Question: took me a while, but I was able to successfully implement a diamond-square algorithm to draw a plasma fractal using OpenGL. It is doing it by using a recursive function which is used each time a scene is generated (I guess). What I wanted to do next is to add some extra function, to let the viewer move around the generated fractal. However, the problem is I can't make it work...so here are my questions:
Is it able to let the algorithm be rendered once? (I'm not using any arrays to keep the record of generated points nor colours) Is it just a matter of modifying the renderscene to do it?
How can I get rid of the grey spaces between squares?
If there is no other way to do this except keeping the record of the values (i.e. in an array) could you give me an advice to do so, because I'm getting lost in setting the indexes of an array...
Here's the code (the comments are in polish though, as well as some of the variables):
'''
#include <Windows.h>
#include <gl\GL.h>
#include <glut.h>
#include <iostream>
#include <time.h>
#include <math.h>
#include <random>
using namespace std;
typedef float point3[3];
GLfloat ile;
bool kolor = 0;
bool gauss = 0;
int model = 0; // 0- siatka, 1 - trojkaty, 2-proba
static const double pi = 3.<PHONE>;
static GLfloat theta[] = { 0.0, 0.0, 0.0 }; //trzy katy obroty wokol osi x, y, z
void RenderScene(void);
void sr_boku(GLfloat x, GLfloat y, GLfloat z, GLfloat w, GLfloat h, GLfloat c1, GLfloat c2, GLfloat c3, GLfloat c4);
//Rozklad Gaussa
double normal(double mean, double std)
{
default_random_engine generator;
normal_distribution<double> distribution(mean, std);
return distribution(generator);
//std*sqrt(-2 * log(rand() + 1) / (RAND_MAX + 1))*sin(2 * pi * rand() / (RAND_MAX + 1)) + mean;
}
class Kolor
{
public:
GLfloat r;
GLfloat g;
GLfloat b;
};
//Funkcja reagujaca na naciskane klawisze
void czytajKlawisz(unsigned char key, int x, int y)
{
switch (key)
{
case '=':
case '+':
{
ile = ile * 2;
break;
}
case '-':
{
ile = ile / 2;
break;
}
case 'k':
{
if (kolor == 0)
kolor = 1;
else
kolor = 0;
break;
}
case 'g':
{
if (gauss == 0)
gauss = 1;
else
gauss = 0;
}
case '1':
case 's':
{
model = 0;
break;
}
case '2':
case 't':
{
model = 1;
break;
}
case '3':
case 'p':
{
model = 2;
break;
}
case 27:
break;
}
glutPostRedisplay();
}
void koloruj(GLfloat c, Kolor &kolor)
{
if (c < 0.5)
kolor.r = c * 2;
else
kolor.r = (1.0 - c) * 2;
if (c >= 0.3 && c < 0.8)
kolor.g = (c - 0.3) * 2;
else if (c < 0.3)
kolor.g = (0.3 - c) * 2;
else
kolor.r = (1.3 - c) * 2;
if (c >= 0.5)
kolor.b = (c - 0.5) * 2;
else
kolor.b = (0.5 - c) * 2;
}
GLfloat displace(GLfloat num, int max, int ziarno)
{
GLfloat m = num / (float)(max)* ziarno;
return ((GLfloat)(rand() % 101)*0.01f - 0.5f) * m;
}
//Wyrysowanie osi ukladu wspolrzednych
void Axes(void)
{
point3 xmin = { -5.0f, 0.0f, 0.0f };
point3 xmax = { 5.0f, 0.0f, 0.0f };
point3 ymin = { 0.0f, -5.0f, 0.0f };
point3 ymax = { 0.0f, 5.0f, 0.0f };
point3 zmin = { 0.0f, 0.0f, -5.0f };
point3 zmax = { 0.0f, 0.0f, 5.0f };
glRotated(45.0, 1.0, -0.1, 0.1);
glColor3f(10.0f, 0.0f, 0.0f); //Ustawienie koloru rysowania na czerwony -os X
glBegin(GL_LINES);
glVertex3fv(xmin);
glVertex3fv(xmax);
glEnd();
glColor3f(0.0f, 10.0f, 0.0f); //Ustawienie koloru rysowania na zielony -os Y
glBegin(GL_LINES);
glVertex3fv(ymin);
glVertex3fv(ymax);
glEnd();
glColor3f(0.0f, 0.0f, 01.0f); //Ustawienie kolory rysowania na niebieski -os Z
glBegin(GL_LINES);
glVertex3fv(zmin);
glVertex3fv(zmax);
glEnd();
}
//Funkcja zwrotna odpowiedzialna za obrot modelu wokol osi
void spin()
{
theta[0] -= 0.000005;
if (theta[0] > 360.0)
theta[0] -= 360.0;
theta[1] -= 0.000005;
if (theta[1] > 360)
theta[1] -= 360.0;
theta[2] -= 0.00005;
if (theta[2] > 360.0)
theta[2] -= 360.0;
glutPostRedisplay(); //odswiezenie zawartosci aktualnego okna
}
//Fraktal
void fraktal(int w, int h)
{
float c1, c2, c3, c4;
int x, y;
x = w / 2;
y = h / 2;
GLfloat z = (GLfloat)(rand() % 101) / 10.0f;
c1 = (GLfloat)(rand() % 101) / 100.0f;
c2 = (GLfloat)(rand() % 101) / 100.0f;
c3 = (GLfloat)(rand() % 101) / 100.0f;
c4 = (GLfloat)(rand() % 101) / 100.0f;
sr_boku(-x, -y, z, w, h, c1, c2, c3, c4);
}
//Glowna funkcja rysujaca
void sr_boku(GLfloat x, GLfloat y, GLfloat z, GLfloat w, GLfloat h, GLfloat c1, GLfloat c2, GLfloat c3, GLfloat c4)
{
GLfloat middle;
GLfloat w1, w2, w3, w4;
GLfloat new_w = w / 2.0f;
GLfloat new_h = h / 2.0f;
//inne podejscie
if (model == 0) //siatka
{
if (h> ile || w > ile)
{
middle = (c1 + c2 + c3 + c4)*0.25 + displace(h + w, 30, 3);
w1 = (c1 + c2) / 2.0f;
w2 = (c2 + c3) / 2.0f;
w3 = (c3 + c4) / 2.0f;
w4 = (c4 + c1) / 2.0f;
if (middle > 1.0f)
middle = 1.0f;
if (middle < 0.0f)
middle = 0.5f;
sr_boku(x, y, z, new_w, new_h, w4, middle, w3, c4);// , n - 1);
sr_boku(x + new_w, y, z, new_w, new_h, middle, w2, c3, w3);// , n - 1);
sr_boku(x + new_w, y+new_h, z, new_w, new_h, w1, c2, w2, middle);// , n - 1);
sr_boku(x, y+new_h, z, new_w, new_h, c1, w1, middle, w4);// , n - 1);
}
else
{
GLfloat z1 = c1 * 5;
GLfloat z2 = c2 * 5;
GLfloat z3 = c3 * 5;
GLfloat z4 = c4 * 5;
Kolor kk;
glBegin(GL_QUADS);
koloruj(c1, kk);
glColor3f(kk.r, kk.g, kk.b);
glVertex3f(x, y + new_h, z1 - 2.5f);
koloruj(c2, kk);
glColor3f(kk.r, kk.g, kk.b);
glVertex3f(x + new_w, y + new_h, z2 - 2.5f);
koloruj(c3, kk);
glColor3f(kk.r, kk.g, kk.b);
glVertex3f(x + new_w, y, z3 - 2.5f);
koloruj(c4, kk);
glColor3f(kk.r, kk.g, kk.b);
glVertex3f(x, y, z4 - 2.5f);
glEnd();
}
}
if (model == 1) //trojkaty
{
if (h> ile || w > ile)
{
middle = (c1 + c2 + c3 + c4)*0.25 + displace(h + w, 60, 3);
w1 = (c1 + c2) / 2.0f;
w2 = (c2 + c3) / 2.0f;
w3 = (c3 + c4) / 2.0f;
w4 = (c4 + c1) / 2.0f;
if (middle > 1.0f)
middle = 1.0f;
if (middle < 0.0f)
middle = 0.0f;
sr_boku(x, y, z, new_w, new_h, w4, middle, w3, c4);// , n - 1);
sr_boku(x + new_w, y, z, new_w, new_h, middle, w2, c3, w3);// , n - 1);
sr_boku(x + new_w, y +new_h, z, new_w, new_h, w1, c2, w2, middle);// , n - 1);
sr_boku(x, y+new_h, z, new_w, new_h, c1, w1, middle, w4);// , n - 1);
}
else
{
GLfloat z1 = c1 * 5;
GLfloat z2 = c2 * 5;
GLfloat z3 = c3 * 5;
GLfloat z4 = c4 * 5;
Kolor kk;
glBegin(GL_TRIANGLE_FAN);
koloruj(c1, kk);
glColor3f(kk.r, kk.g, kk.b);
glVertex3f(x, y + new_h, z1 - 2.5f);
koloruj(c2, kk);
glColor3f(kk.r, kk.g, kk.b);
glVertex3f(x + new_w, y + new_h, z2 - 2.5f);
koloruj(c3, kk);
glColor3f(kk.r, kk.g, kk.b);
glVertex3f(x + new_w, y, z3 - 2.5f);
koloruj(c4, kk);
glColor3f(kk.r, kk.g, kk.b);
glVertex3f(x, y, z4 - 2.5f);
glEnd();
}
}
if (model == 2) //proby
{
if (h > ile || w > ile)
{
middle = (c1 + c2 + c3 + c4)*0.25 + displace(h + w, 60, 3);
w1 = (c1 + c2) / 2.0f;
w2 = (c2 + c3) / 2.0f;
w3 = (c3 + c4) / 2.0f;
w4 = (c4 + c1) / 2.0f;
if (middle > 1.0f)
middle = 1.0f;
if (middle < 0.0f)
middle = 0.0f;
sr_boku(x, y, z, new_w, new_h, w4, middle, w3, c4);// , n - 1);
sr_boku(x + new_w, y, z, new_w, new_h, middle, w2, c3, w3);// , n - 1);
sr_boku(x + new_w, y + new_h, z, new_w, new_h, w1, c2, w2, middle);// , n - 1);
sr_boku(x, y + new_h, z, new_w, new_h, c1, w1, middle, w4);// , n - 1);
}
else
{
GLfloat z1 = normal(5, 5);
GLfloat z2 = normal(5, 5);
GLfloat z3 = normal(5, 5);
GLfloat z4 = normal(5, 5);
Kolor kk;
glBegin(GL_TRIANGLES);
koloruj(c1, kk);
glColor3f(kk.r, kk.g, kk.b);
glVertex3f(x, y + new_h, z1 - 2.5f);
koloruj(c2, kk);
glColor3f(kk.r, kk.g, kk.b);
glVertex3f(x + new_w, y + new_h, z2 - 2.5f);
koloruj(c4, kk);
glColor3f(kk.r, kk.g, kk.b);
glVertex3f(x, y, z4 - 2.5f);
glEnd();
glBegin(GL_TRIANGLES);
koloruj(c2, kk);
glColor3f(kk.r, kk.g, kk.b);
glVertex3f(x + new_w, y + new_h, z2 - 2.5f);
koloruj(c3, kk);
glColor3f(kk.r, kk.g, kk.b);
glVertex3f(x, y, z4 - 2.5f);
glColor3f(kk.r, kk.g, kk.b);
glVertex3f(x + new_w, y, z3 - 2.5f);
koloruj(c4, kk);
glColor3f(kk.r, kk.g, kk.b);
glVertex3f(x, y, z4 - 2.5f);
glEnd();
}
}
}
// Funkcjs okreslajaca co ma byc narysowane
void RenderScene(void)
{
// Czyszczenie okna aktualnym kolorem czyszczacym
glClear(GL_COLOR_BUFFER_BIT | GL_DEPTH_BUFFER_BIT);
glLoadIdentity();
srand(time(NULL));
//Obrocenie modelu wokol osi x, y, z
//glRotatef(theta[0], 0.01, 0.0, 0.0);
//glRotatef(theta[1], 0.0, 0.01, 0.0);
//glRotatef(theta[2], 0.0, 0.0, 0.01);
Axes();
fraktal(60, 60);
//fraktal(-90, 90, 180);
// Przekazanie polecen rysujacych do wykonania
glFlush();
glutSwapBuffers();
}
// Funkcja ustalajaca stan renderowania
void MyInit(void)
{
// Kolor wnetrza okna - szary
glClearColor(0.5, 0.5f, 0.5f, 1.0f);
}
// Funkcja zachowujaca proporcje rysowanych obiektow
void ChangeSize(GLsizei horizontal, GLsizei vertical)
{
GLfloat AspectRatio;
if (vertical == 0)
vertical = 1;
//Ustawienia wielkosci okna urzadzenia
glViewport(0, 0, horizontal, vertical);
// Okreslenie ukladu wspolrzednych obserwatora
glMatrixMode(GL_PROJECTION);
// Okreslenie przestrzeni ograniczajacej
glLoadIdentity();
// Wspolczynnik proporcji okna
AspectRatio = (GLfloat)horizontal / (GLfloat)vertical;
if (horizontal <= vertical)
glOrtho(-7.5, 7.5, -7.5 / AspectRatio, 7.5 / AspectRatio, 10.0, -10.0);
else
glOrtho(-7.5*AspectRatio, 7.5*AspectRatio, -7.5, 7.5, 10.0, -10.0);
// Okreslenie ukladu wspolrzednych
glMatrixMode(GL_MODELVIEW);
glLoadIdentity();
}
void main(void)
{
//wywolanie funkcji wypelniajacej funkcje W(x) i Wc(x)
//funkcja_grey(250);
ile = 0.1;
// Ustawienia trybu wyswietlania (podwojny or rgb or gleboki)
glutInitDisplayMode(GLUT_DOUBLE | GLUT_RGB | GLUT_DEPTH);
// Utworzenie okna z nazwa na pasku stanu
glutCreateWindow("Fraktal Plazmowy w 3d v0.8");
//Funkcja reagujaca na naciskane klawisze
glutKeyboardFunc(czytajKlawisz);
// Okreslenie funkcji RenderScene jako funkcji zwrotnej
glutDisplayFunc(RenderScene);
//Funkcja rejestrujaca funkcje zwrotna
//glutIdleFunc(spin);
// Okreslenie funkcji zwrotnej odpowiedzialnej za rozmiar okna
glutReshapeFunc(ChangeSize);
// Wykonanie wszelki przygotowan przed rozpoczeciem renderowania
MyInit();
glEnable(GL_DEPTH_TEST);
// Uruchomienie szkieletu biblioteki GLUT
glutMainLoop();
}
'''
Here's how it looks:

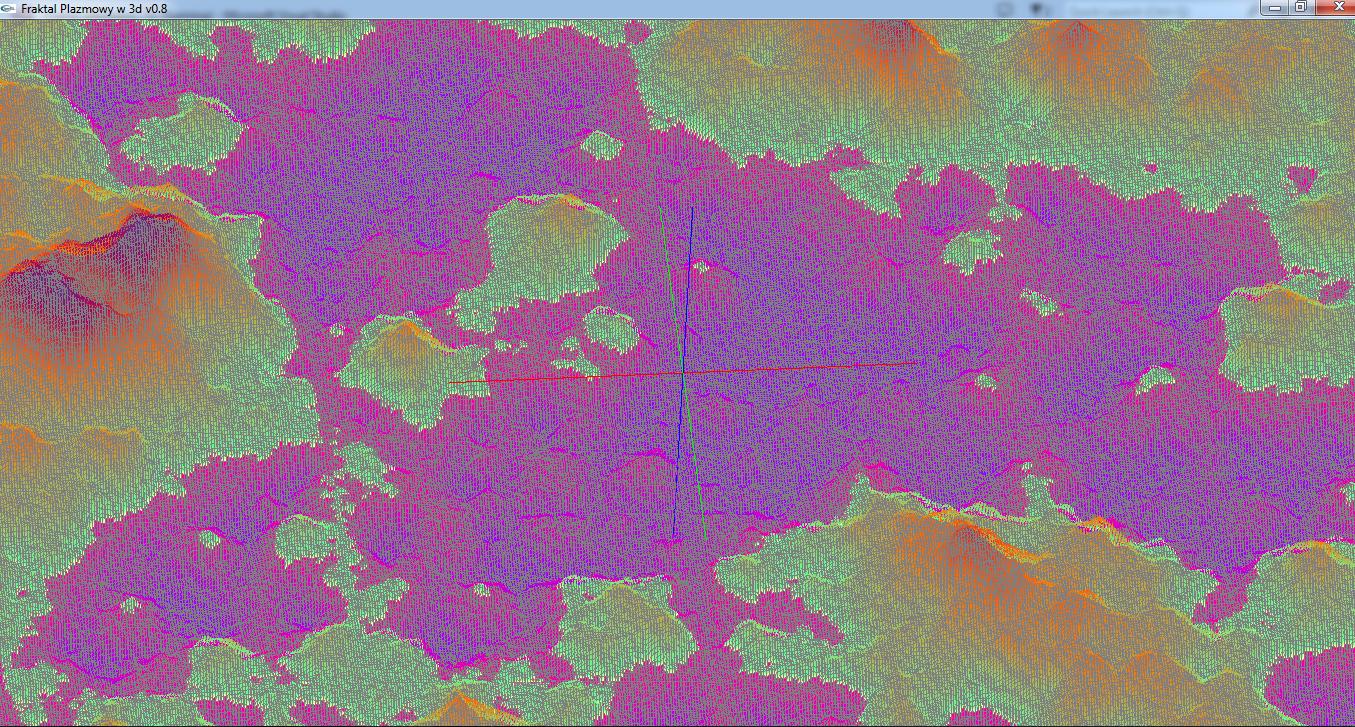
Answer: If you can't or won't refactor your generator to spit out geometry instead of OpenGL calls you can use display lists to capture the output:
'''
#include <GL/glut.h>
#include <iostream>
#include <time.h>
#include <cmath>
#include <random>
using namespace std;
typedef float point3[3];
GLfloat ile;
int model = 0; // 0- siatka, 1 - trojkaty, 2-proba
static const double pi = 3.<PHONE>;
//Rozklad Gaussa
double normal(double mean, double std)
{
default_random_engine generator;
normal_distribution<double> distribution(mean, std);
return distribution(generator);
}
class Kolor
{
public:
GLfloat r;
GLfloat g;
GLfloat b;
};
void koloruj(GLfloat c, Kolor &kolor)
{
if (c < 0.5)
kolor.r = c * 2;
else
kolor.r = (1.0 - c) * 2;
if (c >= 0.3 && c < 0.8)
kolor.g = (c - 0.3) * 2;
else if (c < 0.3)
kolor.g = (0.3 - c) * 2;
else
kolor.r = (1.3 - c) * 2;
if (c >= 0.5)
kolor.b = (c - 0.5) * 2;
else
kolor.b = (0.5 - c) * 2;
}
GLfloat displace(GLfloat num, int max, int ziarno)
{
GLfloat m = num / (float)(max)* ziarno;
return ((GLfloat)(rand() % 101)*0.01f - 0.5f) * m;
}
//Glowna funkcja rysujaca
void sr_boku(GLfloat x, GLfloat y, GLfloat z, GLfloat w, GLfloat h, GLfloat c1, GLfloat c2, GLfloat c3, GLfloat c4)
{
GLfloat middle;
GLfloat w1, w2, w3, w4;
GLfloat new_w = w / 2.0f;
GLfloat new_h = h / 2.0f;
//inne podejscie
if (model == 0) //siatka
{
if (h> ile || w > ile)
{
middle = (c1 + c2 + c3 + c4)*0.25 + displace(h + w, 30, 3);
w1 = (c1 + c2) / 2.0f;
w2 = (c2 + c3) / 2.0f;
w3 = (c3 + c4) / 2.0f;
w4 = (c4 + c1) / 2.0f;
if (middle > 1.0f)
middle = 1.0f;
if (middle < 0.0f)
middle = 0.5f;
sr_boku(x, y, z, new_w, new_h, w4, middle, w3, c4);// , n - 1);
sr_boku(x + new_w, y, z, new_w, new_h, middle, w2, c3, w3);// , n - 1);
sr_boku(x + new_w, y+new_h, z, new_w, new_h, w1, c2, w2, middle);// , n - 1);
sr_boku(x, y+new_h, z, new_w, new_h, c1, w1, middle, w4);// , n - 1);
}
else
{
GLfloat z1 = c1 * 5;
GLfloat z2 = c2 * 5;
GLfloat z3 = c3 * 5;
GLfloat z4 = c4 * 5;
Kolor kk;
glBegin(GL_QUADS);
koloruj(c1, kk);
glColor3f(kk.r, kk.g, kk.b);
glVertex3f(x, y + new_h, z1 - 2.5f);
koloruj(c2, kk);
glColor3f(kk.r, kk.g, kk.b);
glVertex3f(x + new_w, y + new_h, z2 - 2.5f);
koloruj(c3, kk);
glColor3f(kk.r, kk.g, kk.b);
glVertex3f(x + new_w, y, z3 - 2.5f);
koloruj(c4, kk);
glColor3f(kk.r, kk.g, kk.b);
glVertex3f(x, y, z4 - 2.5f);
glEnd();
}
}
if (model == 1) //trojkaty
{
if (h> ile || w > ile)
{
middle = (c1 + c2 + c3 + c4)*0.25 + displace(h + w, 60, 3);
w1 = (c1 + c2) / 2.0f;
w2 = (c2 + c3) / 2.0f;
w3 = (c3 + c4) / 2.0f;
w4 = (c4 + c1) / 2.0f;
if (middle > 1.0f)
middle = 1.0f;
if (middle < 0.0f)
middle = 0.0f;
sr_boku(x, y, z, new_w, new_h, w4, middle, w3, c4);// , n - 1);
sr_boku(x + new_w, y, z, new_w, new_h, middle, w2, c3, w3);// , n - 1);
sr_boku(x + new_w, y +new_h, z, new_w, new_h, w1, c2, w2, middle);// , n - 1);
sr_boku(x, y+new_h, z, new_w, new_h, c1, w1, middle, w4);// , n - 1);
}
else
{
GLfloat z1 = c1 * 5;
GLfloat z2 = c2 * 5;
GLfloat z3 = c3 * 5;
GLfloat z4 = c4 * 5;
Kolor kk;
glBegin(GL_TRIANGLE_FAN);
koloruj(c1, kk);
glColor3f(kk.r, kk.g, kk.b);
glVertex3f(x, y + new_h, z1 - 2.5f);
koloruj(c2, kk);
glColor3f(kk.r, kk.g, kk.b);
glVertex3f(x + new_w, y + new_h, z2 - 2.5f);
koloruj(c3, kk);
glColor3f(kk.r, kk.g, kk.b);
glVertex3f(x + new_w, y, z3 - 2.5f);
koloruj(c4, kk);
glColor3f(kk.r, kk.g, kk.b);
glVertex3f(x, y, z4 - 2.5f);
glEnd();
}
}
if (model == 2) //proby
{
if (h > ile || w > ile)
{
middle = (c1 + c2 + c3 + c4)*0.25 + displace(h + w, 60, 3);
w1 = (c1 + c2) / 2.0f;
w2 = (c2 + c3) / 2.0f;
w3 = (c3 + c4) / 2.0f;
w4 = (c4 + c1) / 2.0f;
if (middle > 1.0f)
middle = 1.0f;
if (middle < 0.0f)
middle = 0.0f;
sr_boku(x, y, z, new_w, new_h, w4, middle, w3, c4);// , n - 1);
sr_boku(x + new_w, y, z, new_w, new_h, middle, w2, c3, w3);// , n - 1);
sr_boku(x + new_w, y + new_h, z, new_w, new_h, w1, c2, w2, middle);// , n - 1);
sr_boku(x, y + new_h, z, new_w, new_h, c1, w1, middle, w4);// , n - 1);
}
else
{
GLfloat z1 = normal(5, 5);
GLfloat z2 = normal(5, 5);
GLfloat z3 = normal(5, 5);
GLfloat z4 = normal(5, 5);
Kolor kk;
glBegin(GL_TRIANGLES);
koloruj(c1, kk);
glColor3f(kk.r, kk.g, kk.b);
glVertex3f(x, y + new_h, z1 - 2.5f);
koloruj(c2, kk);
glColor3f(kk.r, kk.g, kk.b);
glVertex3f(x + new_w, y + new_h, z2 - 2.5f);
koloruj(c4, kk);
glColor3f(kk.r, kk.g, kk.b);
glVertex3f(x, y, z4 - 2.5f);
glEnd();
glBegin(GL_TRIANGLES);
koloruj(c2, kk);
glColor3f(kk.r, kk.g, kk.b);
glVertex3f(x + new_w, y + new_h, z2 - 2.5f);
koloruj(c3, kk);
glColor3f(kk.r, kk.g, kk.b);
glVertex3f(x, y, z4 - 2.5f);
glColor3f(kk.r, kk.g, kk.b);
glVertex3f(x + new_w, y, z3 - 2.5f);
koloruj(c4, kk);
glColor3f(kk.r, kk.g, kk.b);
glVertex3f(x, y, z4 - 2.5f);
glEnd();
}
}
}
//Fraktal
void fraktal(int w, int h)
{
float c1, c2, c3, c4;
int x, y;
x = w / 2;
y = h / 2;
GLfloat z = (GLfloat)(rand() % 101) / 10.0f;
c1 = (GLfloat)(rand() % 101) / 100.0f;
c2 = (GLfloat)(rand() % 101) / 100.0f;
c3 = (GLfloat)(rand() % 101) / 100.0f;
c4 = (GLfloat)(rand() % 101) / 100.0f;
sr_boku(-x, -y, z, w, h, c1, c2, c3, c4);
}
GLuint list = 0;
void RebuildList()
{
if( list > 0 ) glDeleteLists( list, 1 );
list = glGenLists( 1 );
glNewList( list, GL_COMPILE );
fraktal(60, 60);
//fraktal(-90, 90, 180);
glEndList();
}
//Funkcja reagujaca na naciskane klawisze
void czytajKlawisz(unsigned char key, int x, int y)
{
switch (key)
{
case '=':
case '+':
{
ile = ile * 2;
RebuildList();
break;
}
case '-':
{
ile = ile / 2;
RebuildList();
break;
}
case '1':
case 's':
{
model = 0;
RebuildList();
break;
}
case '2':
case 't':
{
model = 1;
RebuildList();
break;
}
case '3':
case 'p':
{
model = 2;
RebuildList();
break;
}
case 27:
break;
}
glutPostRedisplay();
}
GLfloat theta[] = { 0.0, 0.0, 0.0 }; //trzy katy obroty wokol osi x, y, z
void timer( int value )
{
theta[0] += 0.05;
if (theta[0] > 360.0)
theta[0] -= 360.0;
theta[1] += 0.05;
if (theta[1] > 360)
theta[1] -= 360.0;
theta[2] += 0.05;
if (theta[2] > 360.0)
theta[2] -= 360.0;
glutTimerFunc( 16, timer, 0 );
glutPostRedisplay(); //odswiezenie zawartosci aktualnego okna
}
//Wyrysowanie osi ukladu wspolrzednych
void Axes(void)
{
point3 xmin = { -5.0f, 0.0f, 0.0f };
point3 xmax = { 5.0f, 0.0f, 0.0f };
point3 ymin = { 0.0f, -5.0f, 0.0f };
point3 ymax = { 0.0f, 5.0f, 0.0f };
point3 zmin = { 0.0f, 0.0f, -5.0f };
point3 zmax = { 0.0f, 0.0f, 5.0f };
glPushMatrix();
glRotated(45.0, 1.0, -0.1, 0.1);
glBegin(GL_LINES);
glColor3f(10.0f, 0.0f, 0.0f); //Ustawienie koloru rysowania na czerwony -os X
glVertex3fv(xmin);
glVertex3fv(xmax);
glColor3f(0.0f, 10.0f, 0.0f); //Ustawienie koloru rysowania na zielony -os Y
glVertex3fv(ymin);
glVertex3fv(ymax);
glColor3f(0.0f, 0.0f, 01.0f); //Ustawienie kolory rysowania na niebieski -os Z
glVertex3fv(zmin);
glVertex3fv(zmax);
glEnd();
glPopMatrix();
}
void RenderScene(void)
{
glClearColor(0.5, 0.5f, 0.5f, 1.0f);
glClear(GL_COLOR_BUFFER_BIT | GL_DEPTH_BUFFER_BIT);
glMatrixMode(GL_PROJECTION);
glLoadIdentity();
float horizontal = glutGet( GLUT_WINDOW_WIDTH );
float vertical = glutGet( GLUT_WINDOW_HEIGHT );
GLfloat AspectRatio = (GLfloat)horizontal / (GLfloat)vertical;
glOrtho(-7.5*AspectRatio, 7.5*AspectRatio, -7.5, 7.5, 100.0, -10.00);
glMatrixMode(GL_MODELVIEW);
glLoadIdentity();
//Obrocenie modelu wokol osi x, y, z
glRotatef(theta[0], 1, 0, 0);
glRotatef(theta[1], 0, 1, 0);
glRotatef(theta[2], 0, 0, 1);
Axes();
glCallList( list );
glutSwapBuffers();
}
void main( int argc, char** argv )
{
//wywolanie funkcji wypelniajacej funkcje W(x) i Wc(x)
//funkcja_grey(250);
ile = 0.1;
glutInit( &argc, argv );
glutInitWindowSize( 800,600 );
glutInitDisplayMode( GLUT_DOUBLE | GLUT_RGB | GLUT_DEPTH );
glutCreateWindow("Fraktal Plazmowy w 3d v0.8");
glutKeyboardFunc(czytajKlawisz);
glutDisplayFunc(RenderScene);
glutTimerFunc( 16, timer, 0 );
glEnable(GL_DEPTH_TEST);
srand(time(NULL));
RebuildList();
glutMainLoop();
}
'''
I recommend factoring out the global variables that affect 'fraktal()'.